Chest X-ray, PA view. Patient: 34 years old, sex F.
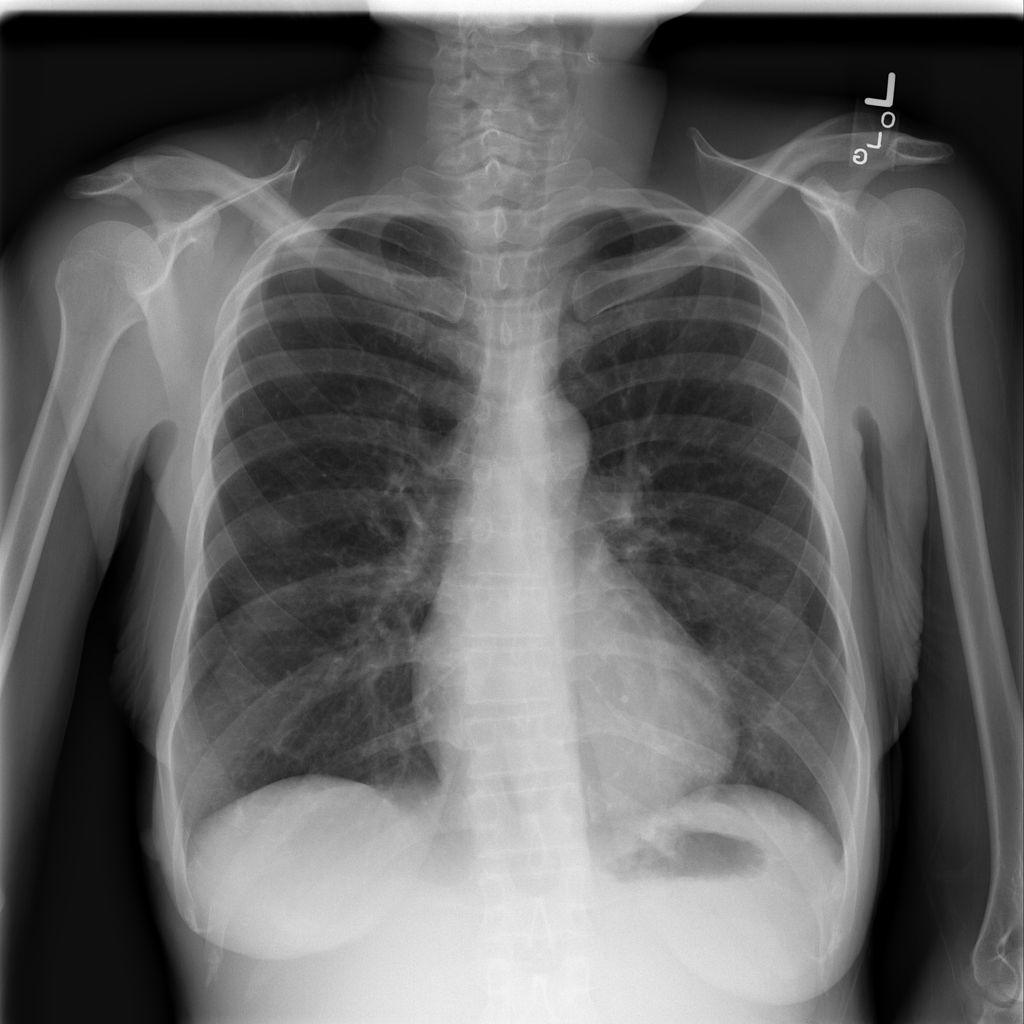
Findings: No Finding